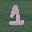
Label: 1